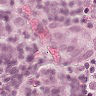
Metastatic tissue present: yes